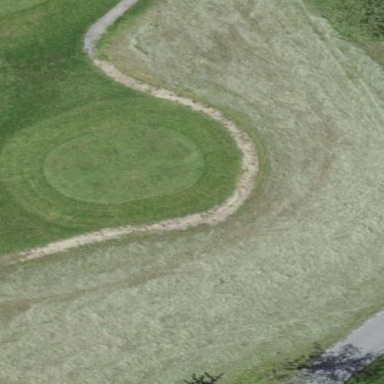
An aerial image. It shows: Rough area in golf course.